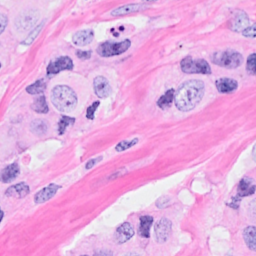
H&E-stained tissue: Breast